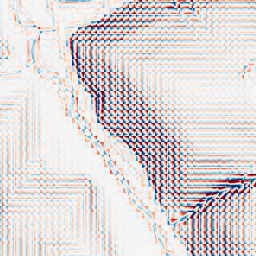
Category: wavelet
Decomposition family: wavelet_biorthogonal
Decomposition parameters: wavelet: bior1.3
level: 3
Upsampling method: cubic_mitchell
Upsampling parameters: scale: 8
Upsampling scale: 8